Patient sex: M
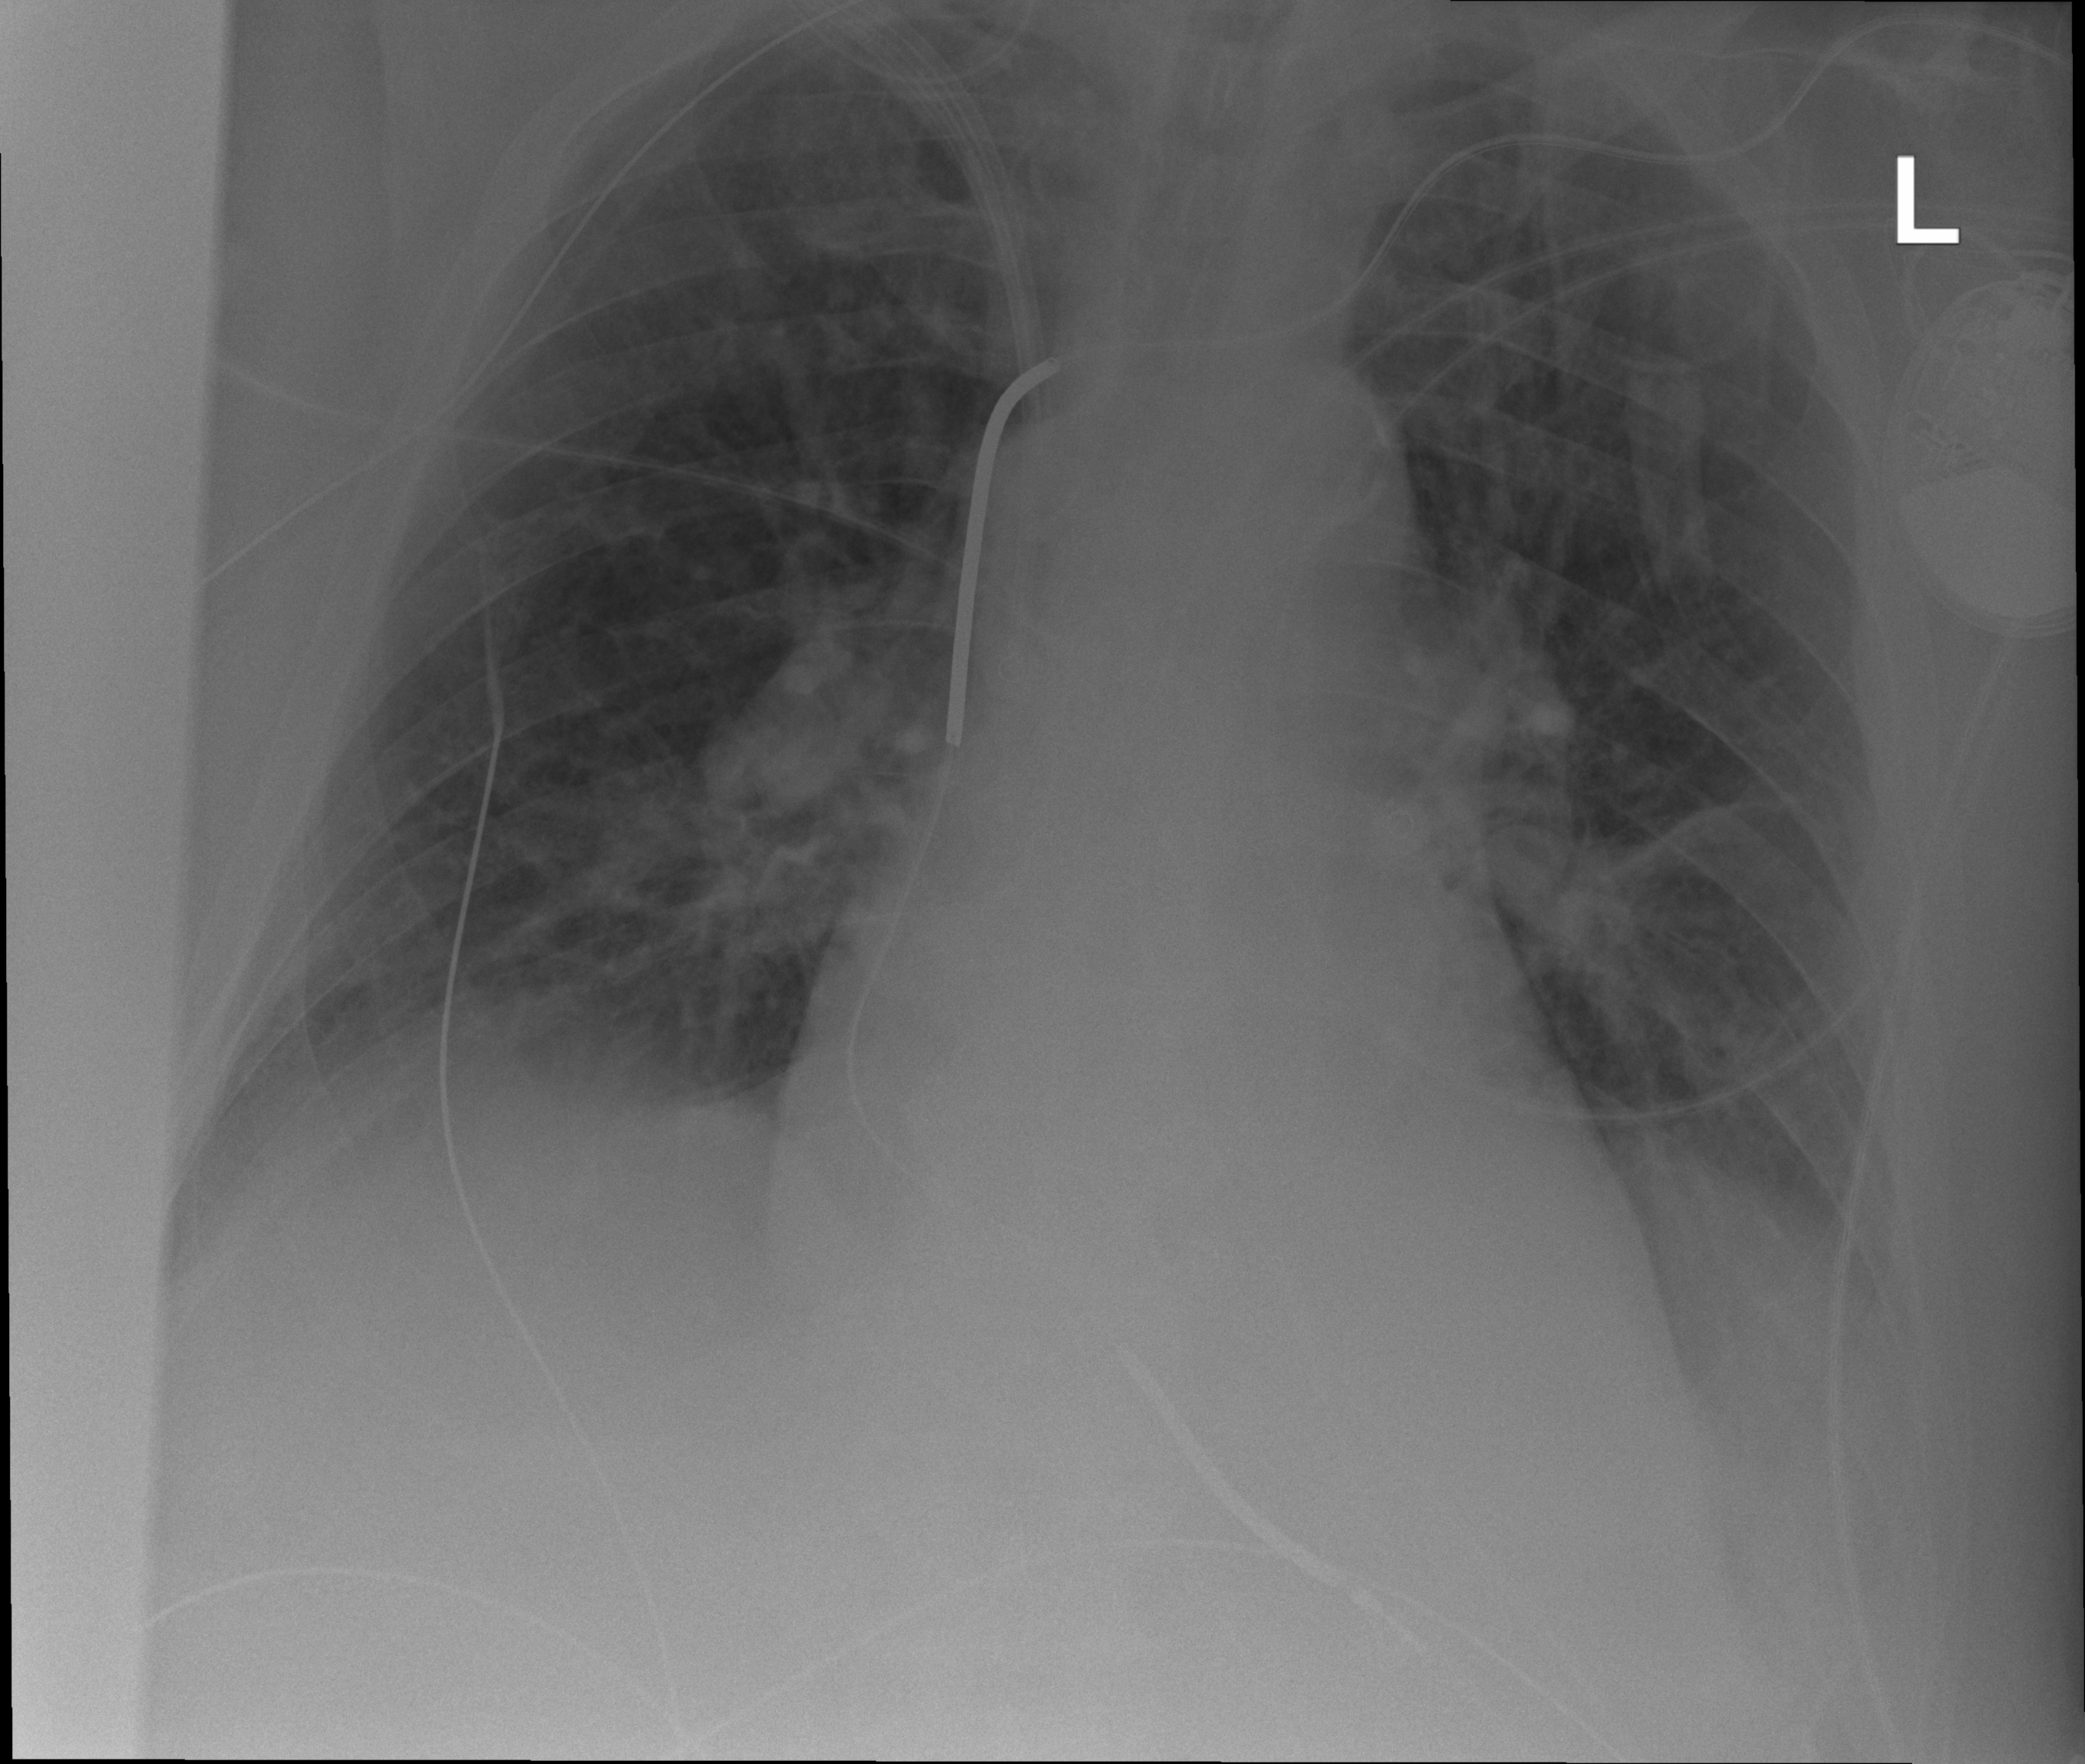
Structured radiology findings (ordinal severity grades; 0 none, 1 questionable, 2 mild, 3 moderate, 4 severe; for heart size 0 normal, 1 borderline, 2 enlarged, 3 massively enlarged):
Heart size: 1
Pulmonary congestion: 0
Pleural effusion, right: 0
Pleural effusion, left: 2
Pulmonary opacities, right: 0
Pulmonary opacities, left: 0
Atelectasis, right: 2
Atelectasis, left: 2